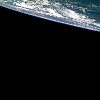
Label: space